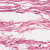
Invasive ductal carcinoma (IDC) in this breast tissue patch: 0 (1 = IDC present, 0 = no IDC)